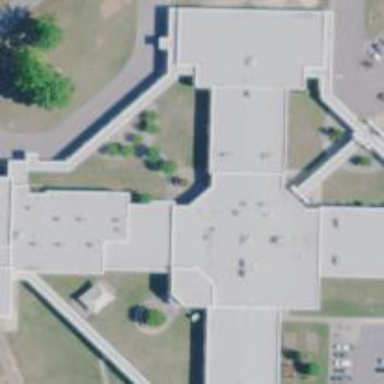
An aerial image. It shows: School building.